Question: I'm attempting to create a modal dialog whose height will be a percentage of the browser window height. The modal should have a min-height, so that it can't become impossibly small, and should grow/shrink/re-center accordingly as the window is resized. The modal has a header and a footer which sandwich the modal-body content.
Here's what I've come up with so far. If I resize the window vertically, the red box grows correctly and remains centered. However, the content area and footer don't seem to fill all the way down to the bottom of the modal container (red box).

<URL>
'''
<div class="modal">
<div class="modal-header">Header</div>
<div class="modal-body">
[...words...]
</div>
<div class="modal-footer">Footer</div>
</div>
'''
'''
.modal {
border:1px solid red;
width:600px;
position:absolute;
top:50%;
left:50%;
}
.modal-header, .modal-body, .modal-footer {
padding:10px;
}
.modal-header, .modal-footer {
background:#ccc;
font-weight:bold;
font-size:14px;
}
.modal-body {
height:inherit;
overflow:auto;
line-height:1.75em;
}
'''
'''
$(function() {
$('.modal').css('height','50%');
$('.modal').css( {
'margin-top': (-1*$('.modal').height()/2),
'margin-left': (-1*$('.modal').width()/2)
})
});
$(window).resize(function() {
$('.modal').css( {
'margin-top': (-1*$('.modal').height()/2),
'margin-left': (-1*$('.modal').width()/2)
})
});
'''
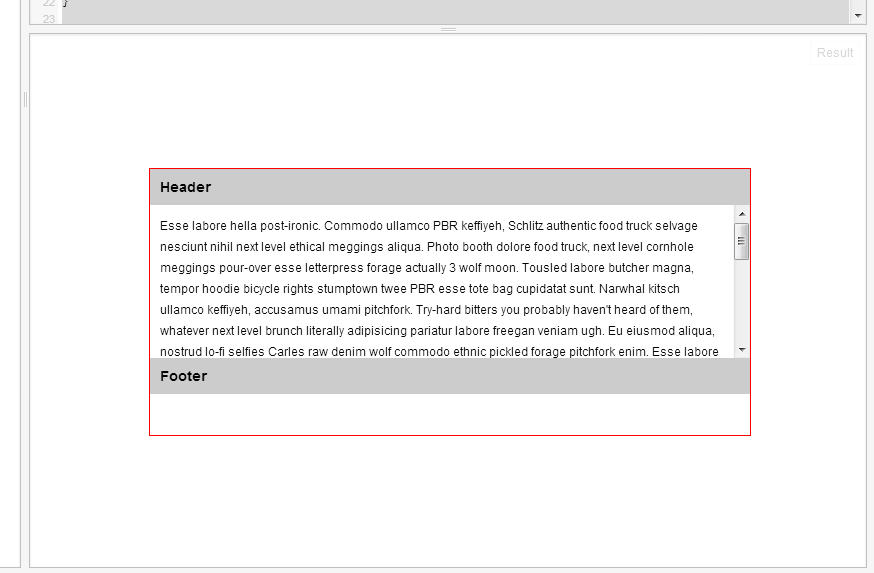
Answer: Kinda hacked-up, but I did it with a combination of 'overflow:hidden', 'position:fixed', several 'position:absolute's and some other random edits. This should get you going.
<URL>